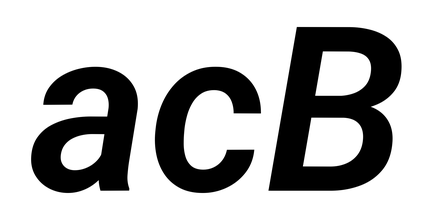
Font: Roboto-Italic_SemiBold_Italic